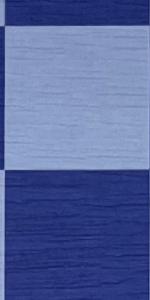
Label: Empty